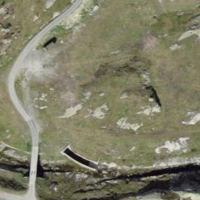
EUNIS habitat code: 26
Species observed at this site:
Saxicola rubetra